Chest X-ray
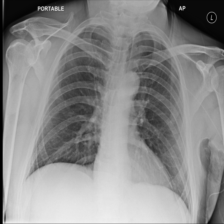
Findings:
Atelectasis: negative
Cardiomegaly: negative
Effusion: negative
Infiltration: negative
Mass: negative
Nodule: negative
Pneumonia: negative
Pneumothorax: negative
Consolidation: negative
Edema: negative
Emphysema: negative
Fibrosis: negative
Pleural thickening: negative
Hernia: negative